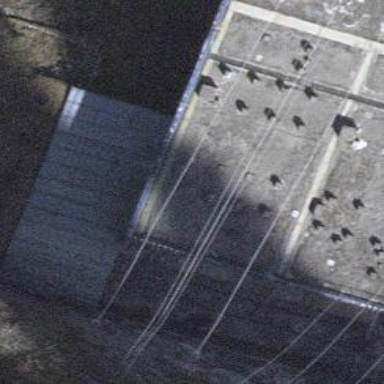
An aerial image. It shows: Insulator used in power systems.